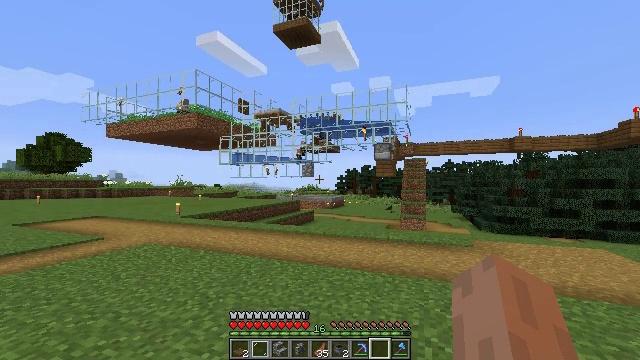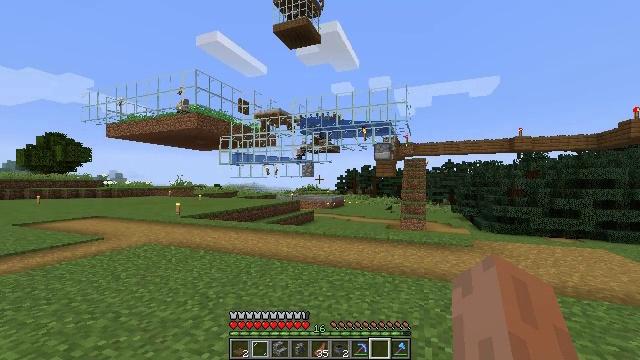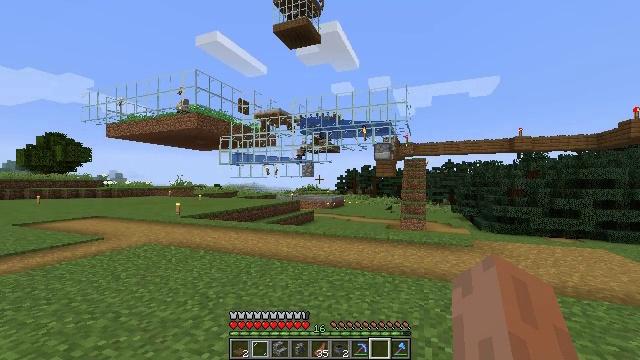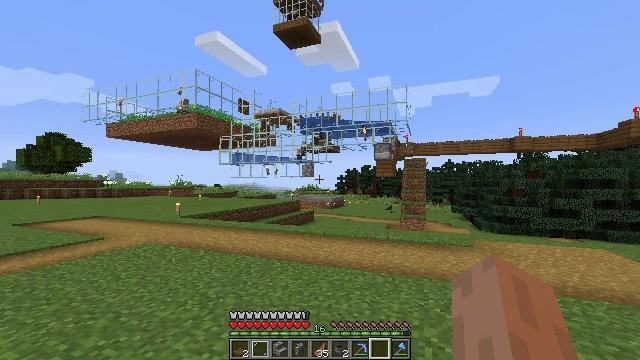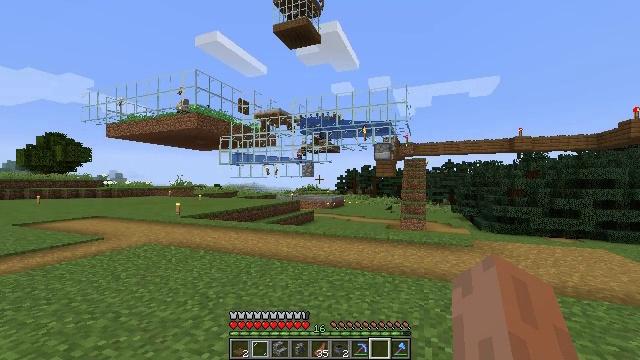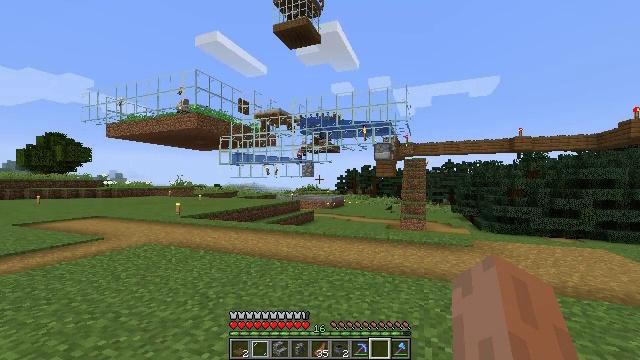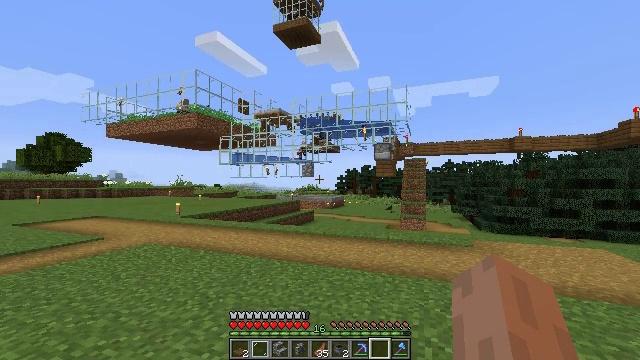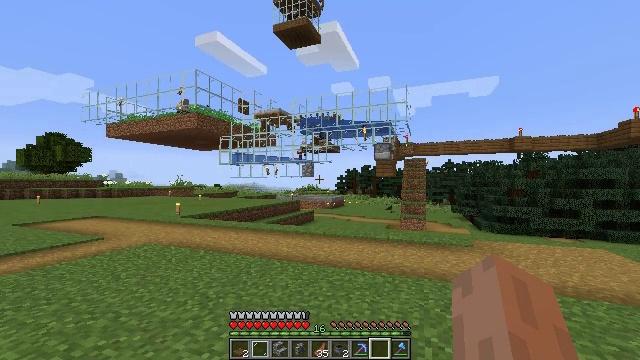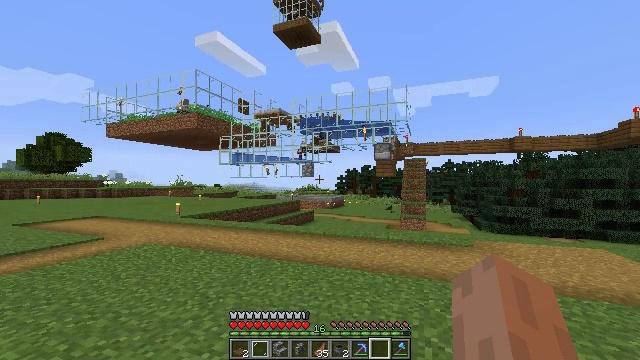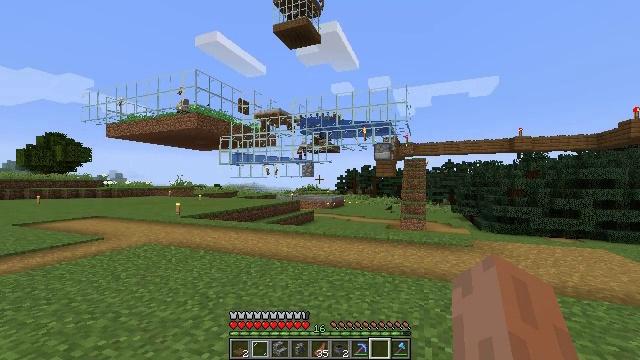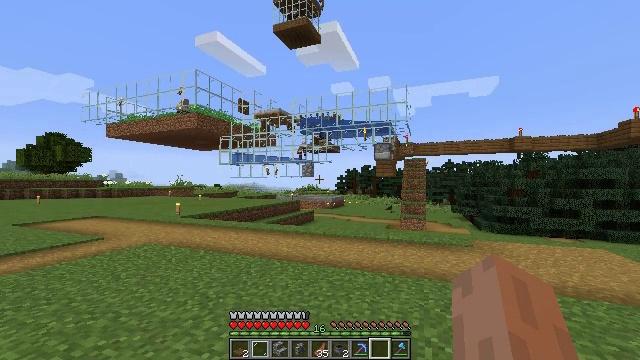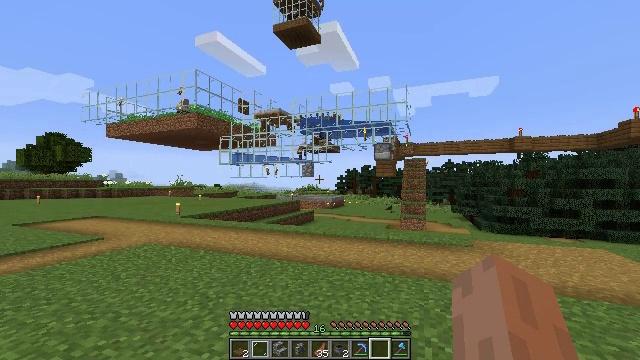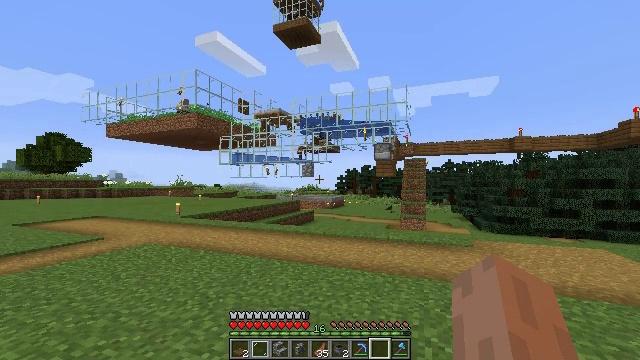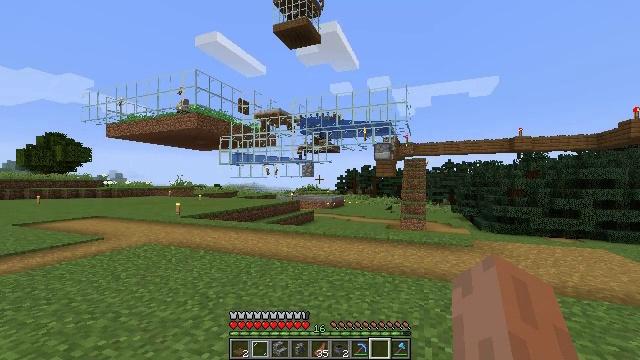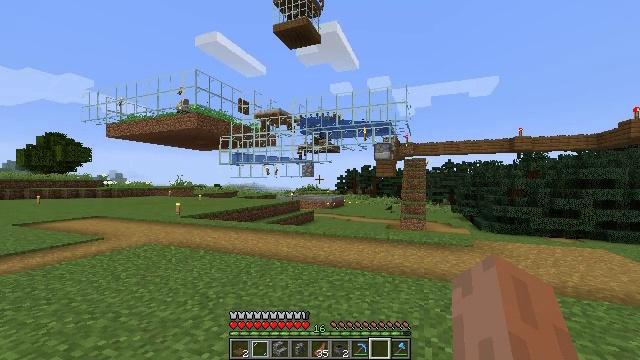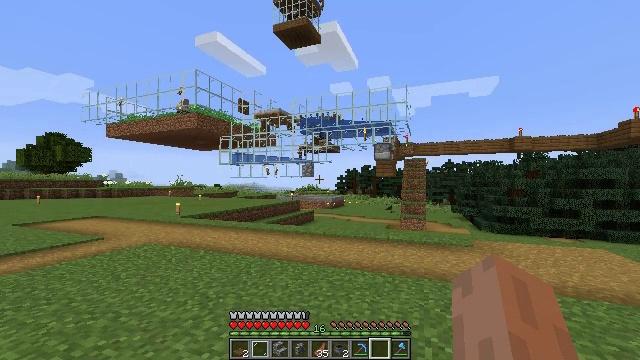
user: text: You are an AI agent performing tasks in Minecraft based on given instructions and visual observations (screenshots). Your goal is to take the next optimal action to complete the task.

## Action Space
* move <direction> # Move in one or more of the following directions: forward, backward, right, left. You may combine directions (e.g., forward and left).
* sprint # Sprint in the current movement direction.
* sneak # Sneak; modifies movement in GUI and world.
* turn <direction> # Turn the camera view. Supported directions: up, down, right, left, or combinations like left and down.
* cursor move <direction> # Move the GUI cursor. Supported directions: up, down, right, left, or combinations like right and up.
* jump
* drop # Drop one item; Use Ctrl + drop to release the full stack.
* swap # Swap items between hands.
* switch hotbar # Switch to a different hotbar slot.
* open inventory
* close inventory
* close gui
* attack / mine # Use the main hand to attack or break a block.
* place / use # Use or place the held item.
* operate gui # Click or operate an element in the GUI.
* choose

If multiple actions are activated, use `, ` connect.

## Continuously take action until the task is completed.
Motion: motion action
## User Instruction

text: Use iron ingots at the crafting table to make a minecart.
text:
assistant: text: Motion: no_op
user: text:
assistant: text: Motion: no_op
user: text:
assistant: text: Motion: no_op
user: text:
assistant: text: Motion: no_op
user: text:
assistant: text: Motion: no_op
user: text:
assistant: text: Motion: no_op
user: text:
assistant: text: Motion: no_op
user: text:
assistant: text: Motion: no_op
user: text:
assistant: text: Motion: no_op
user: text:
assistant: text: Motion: no_op
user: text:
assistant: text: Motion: no_op
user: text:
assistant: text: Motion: no_op
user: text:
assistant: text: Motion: no_op
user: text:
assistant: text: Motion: no_op
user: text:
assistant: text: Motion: no_op
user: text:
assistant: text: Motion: no_op
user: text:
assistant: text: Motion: no_op
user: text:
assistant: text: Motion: no_op
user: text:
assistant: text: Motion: no_op
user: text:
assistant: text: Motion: no_op
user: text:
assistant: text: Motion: no_op
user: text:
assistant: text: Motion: no_op
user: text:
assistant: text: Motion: no_op
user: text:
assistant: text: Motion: no_op
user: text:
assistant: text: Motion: no_op
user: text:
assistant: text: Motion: no_op
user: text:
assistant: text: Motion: no_op
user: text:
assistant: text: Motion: no_op
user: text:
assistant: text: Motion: no_op
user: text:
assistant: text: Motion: no_op